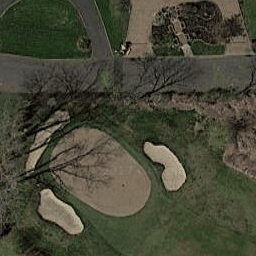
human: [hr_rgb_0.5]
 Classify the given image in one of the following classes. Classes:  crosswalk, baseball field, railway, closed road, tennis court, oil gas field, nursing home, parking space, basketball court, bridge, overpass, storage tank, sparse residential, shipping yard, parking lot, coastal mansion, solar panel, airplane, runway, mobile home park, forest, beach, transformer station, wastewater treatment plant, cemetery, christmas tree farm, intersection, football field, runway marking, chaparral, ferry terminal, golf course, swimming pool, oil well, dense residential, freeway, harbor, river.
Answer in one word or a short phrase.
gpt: golf course